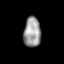
Tissue: lung
Cell type: Epithelial cells
Senescence score: 0.1689
Nuclear area (px): 502
Mean DAPI intensity: 155.468